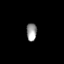
Tissue: prostate
Cell type: T cells
Senescence score: 0.7847
Nuclear area (px): 180
Mean DAPI intensity: 151.389